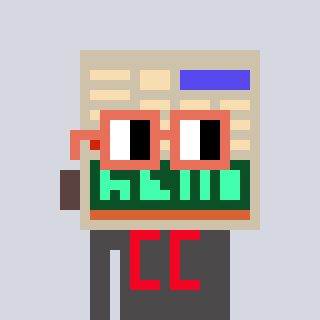
a pixel art character with square orange glasses, a calculator-shaped head and a grayscale-colored body on a cool background